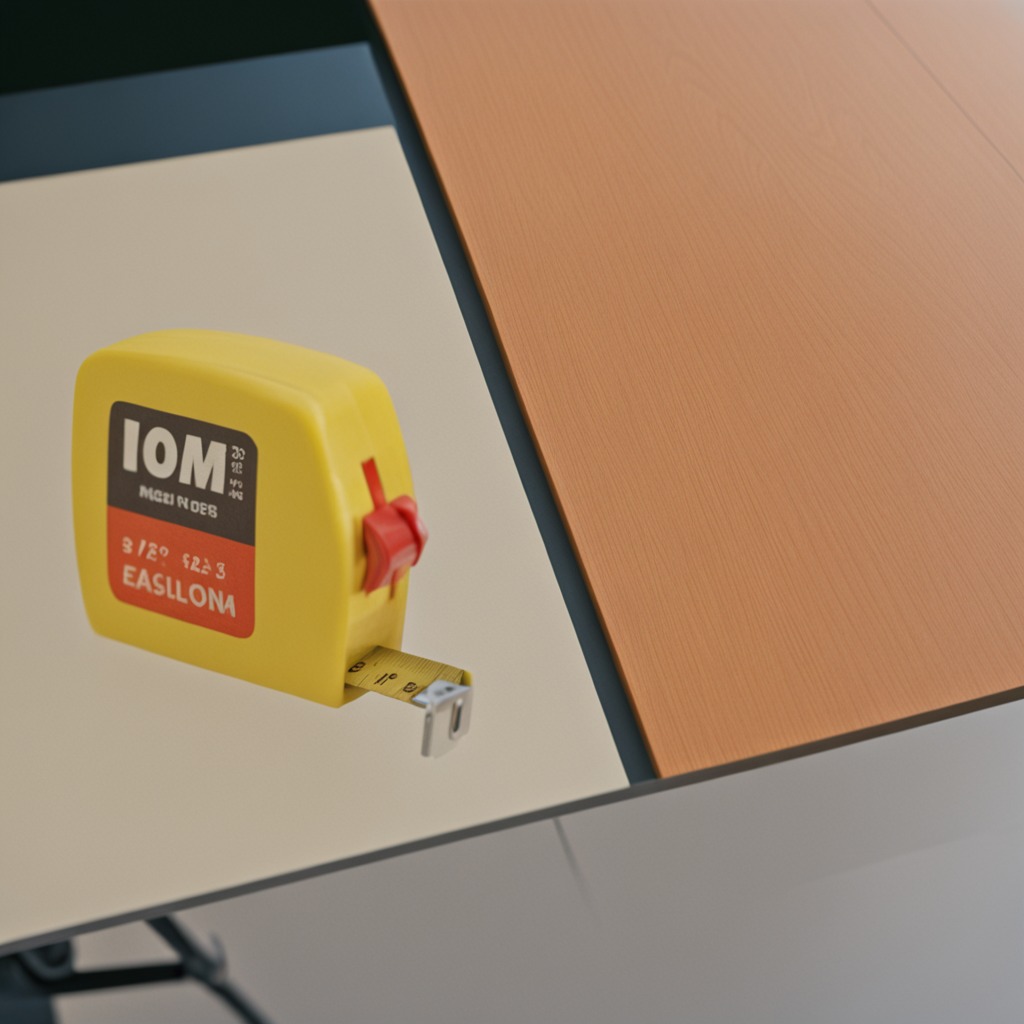
A measuring tape is lying on a clean utility table in a temporary outdoor tool station afternoon light present textured surface